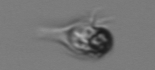
Label: Mesodinium